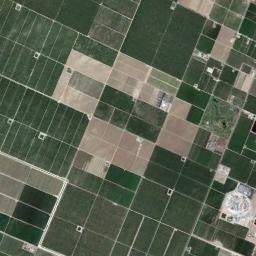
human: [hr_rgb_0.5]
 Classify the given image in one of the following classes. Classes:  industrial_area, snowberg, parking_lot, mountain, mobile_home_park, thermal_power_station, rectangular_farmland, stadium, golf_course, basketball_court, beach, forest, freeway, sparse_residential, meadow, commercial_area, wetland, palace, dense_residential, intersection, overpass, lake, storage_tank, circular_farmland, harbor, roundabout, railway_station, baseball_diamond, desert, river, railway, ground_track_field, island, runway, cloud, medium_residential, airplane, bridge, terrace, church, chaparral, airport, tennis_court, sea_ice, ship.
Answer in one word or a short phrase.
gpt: rectangular_farmland